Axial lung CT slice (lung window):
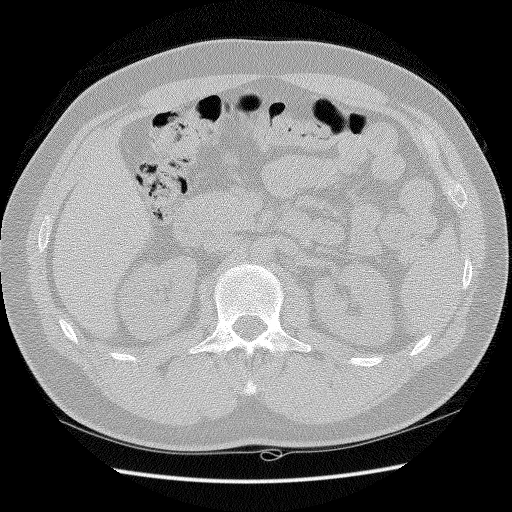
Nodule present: no